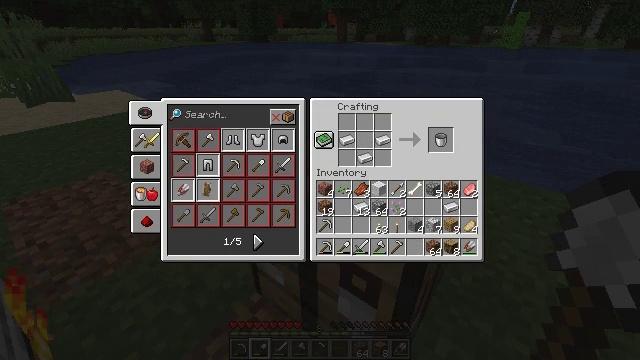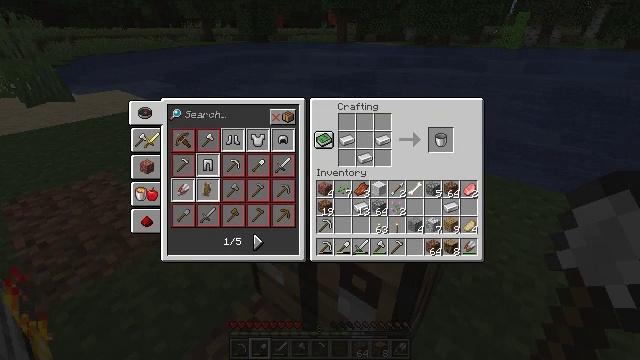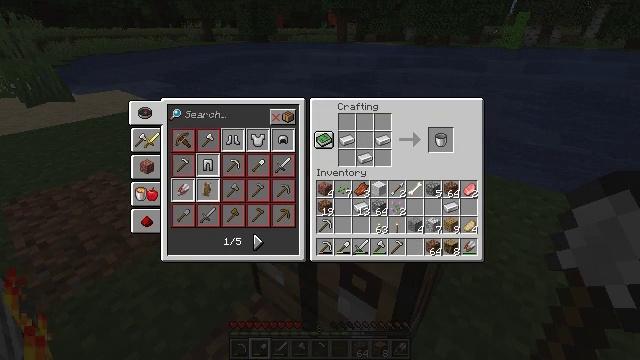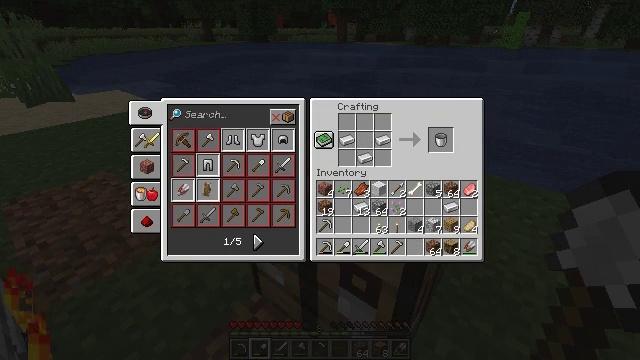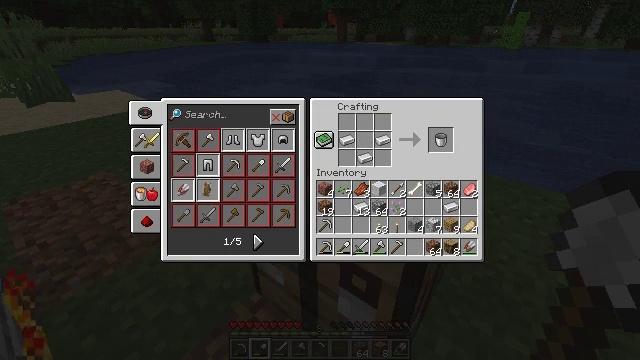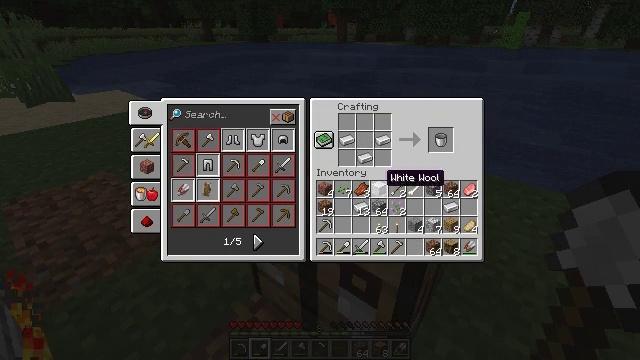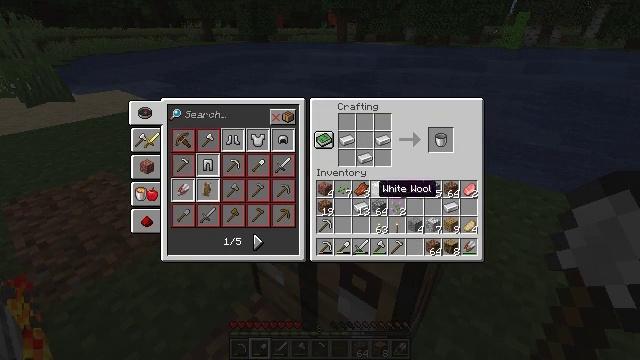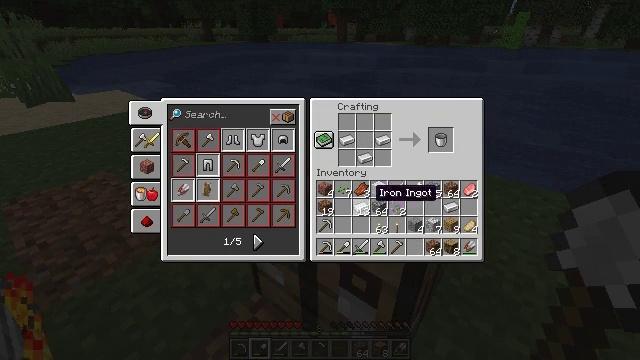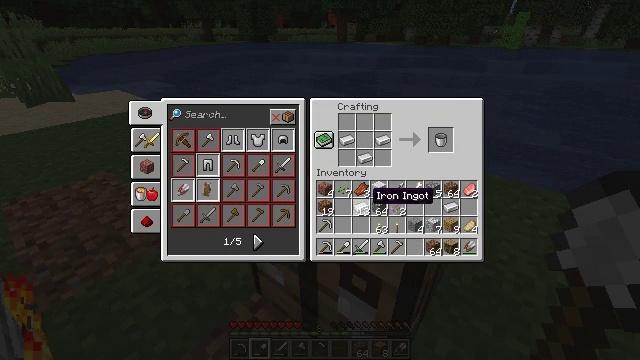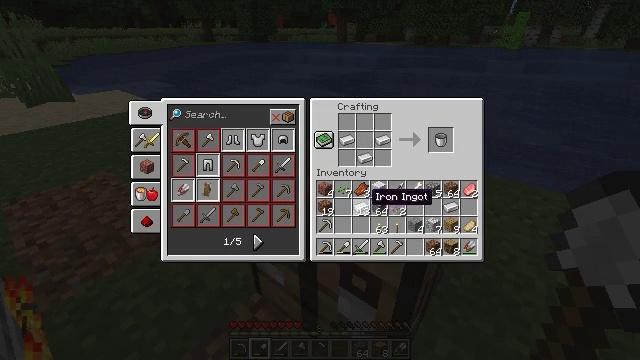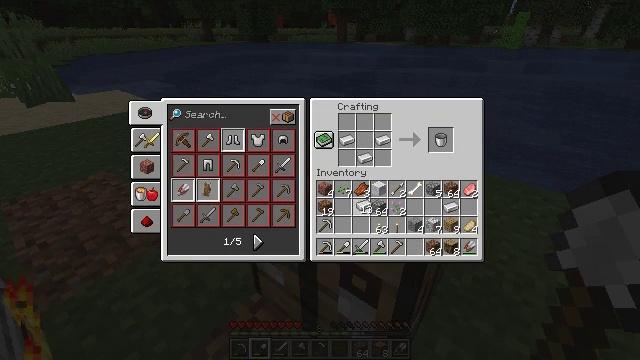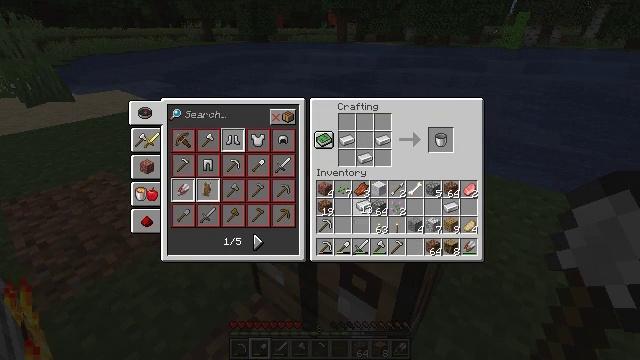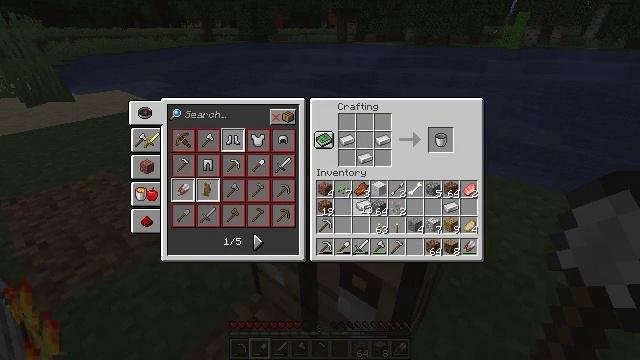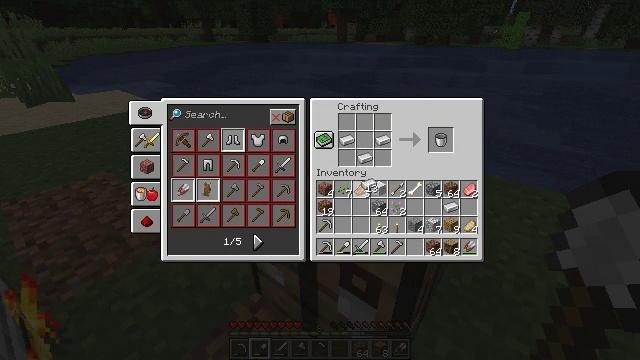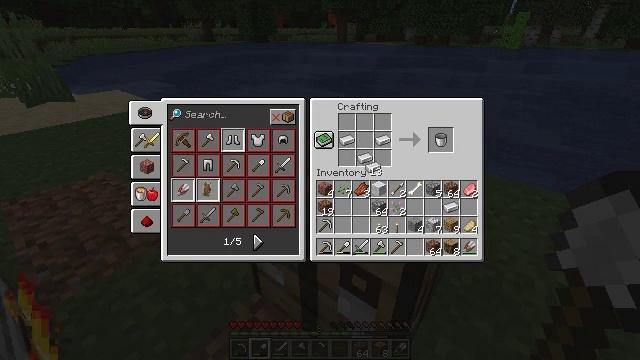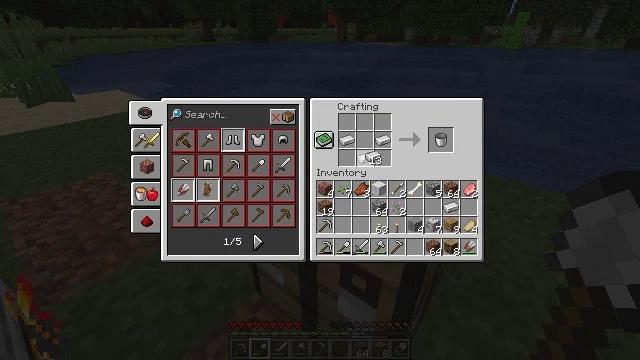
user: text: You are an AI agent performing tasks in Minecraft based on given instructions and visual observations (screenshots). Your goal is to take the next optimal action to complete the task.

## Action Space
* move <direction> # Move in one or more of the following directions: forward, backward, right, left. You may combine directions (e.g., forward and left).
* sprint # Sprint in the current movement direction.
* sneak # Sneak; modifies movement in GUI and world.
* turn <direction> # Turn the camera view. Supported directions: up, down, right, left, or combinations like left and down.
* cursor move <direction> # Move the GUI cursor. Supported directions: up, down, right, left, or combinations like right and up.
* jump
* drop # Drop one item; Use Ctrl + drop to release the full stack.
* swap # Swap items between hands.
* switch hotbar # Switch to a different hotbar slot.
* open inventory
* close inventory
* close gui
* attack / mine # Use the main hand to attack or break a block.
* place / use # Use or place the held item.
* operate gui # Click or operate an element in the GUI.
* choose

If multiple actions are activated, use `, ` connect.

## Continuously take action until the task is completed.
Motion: motion action
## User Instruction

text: Open the crafting table to make a bucket.
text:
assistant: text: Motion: no_op
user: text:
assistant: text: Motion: no_op
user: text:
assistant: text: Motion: cursor move left
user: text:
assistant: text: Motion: cursor move left and down
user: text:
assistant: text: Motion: cursor move left and down
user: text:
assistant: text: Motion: cursor move left and down
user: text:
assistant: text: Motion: no_op
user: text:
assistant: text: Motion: no_op
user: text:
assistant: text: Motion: no_op
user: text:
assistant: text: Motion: operate gui
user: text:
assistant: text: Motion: operate gui
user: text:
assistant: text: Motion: operate gui
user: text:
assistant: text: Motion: cursor move up
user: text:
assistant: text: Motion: cursor move up
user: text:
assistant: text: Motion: cursor move up
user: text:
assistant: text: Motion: no_op
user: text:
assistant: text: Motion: no_op
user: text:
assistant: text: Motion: no_op
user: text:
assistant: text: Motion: choose
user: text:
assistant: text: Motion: choose
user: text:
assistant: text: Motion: choose
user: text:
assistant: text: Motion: no_op
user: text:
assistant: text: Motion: cursor move down
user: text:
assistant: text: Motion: no_op
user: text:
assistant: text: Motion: no_op
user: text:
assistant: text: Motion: choose
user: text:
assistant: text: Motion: choose
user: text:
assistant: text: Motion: choose
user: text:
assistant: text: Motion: cursor move left and up
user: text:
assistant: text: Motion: no_op